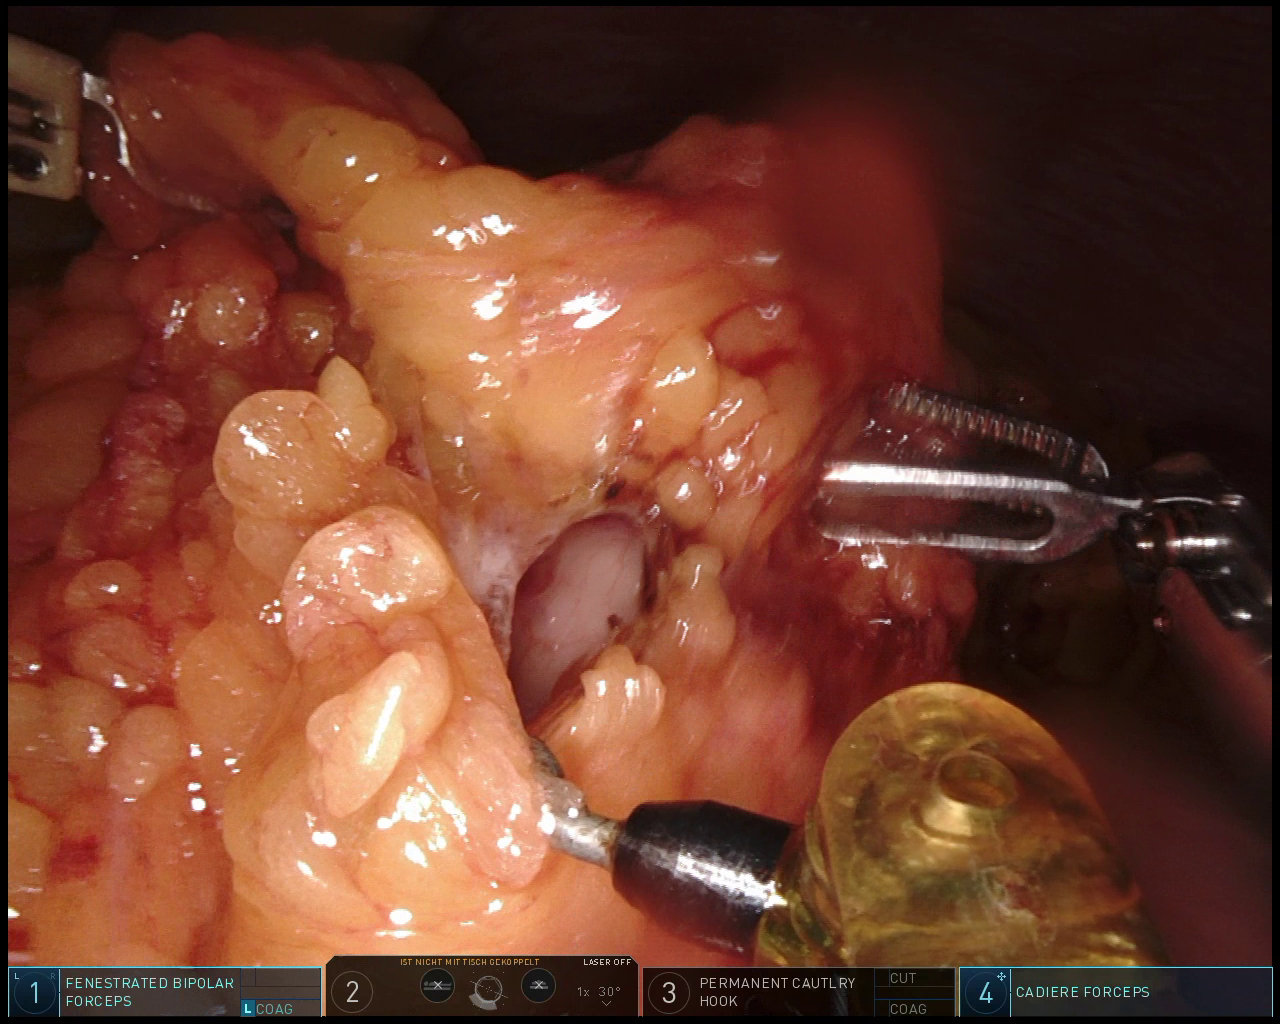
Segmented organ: stomach
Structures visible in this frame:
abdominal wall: yes
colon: yes
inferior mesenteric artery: no
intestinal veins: no
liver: no
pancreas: no
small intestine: no
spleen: no
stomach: yes
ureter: no
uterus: no
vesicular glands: no